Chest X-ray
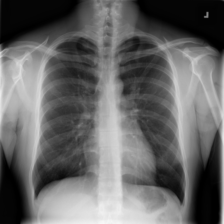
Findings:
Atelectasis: negative
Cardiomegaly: negative
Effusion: negative
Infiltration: positive
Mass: negative
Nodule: negative
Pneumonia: negative
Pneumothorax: negative
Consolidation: negative
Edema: negative
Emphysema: negative
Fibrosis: negative
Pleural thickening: negative
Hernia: negative